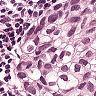
Metastatic tissue present: yes